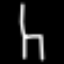
Label: chair